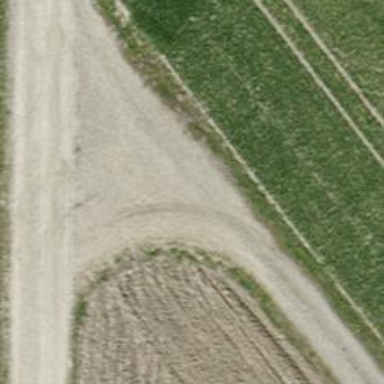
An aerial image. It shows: Track with compacted grade2 surface.